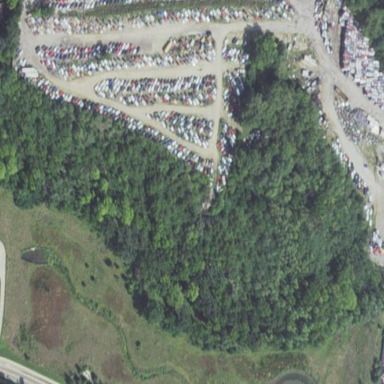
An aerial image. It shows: Scrap yard located in industrial area.